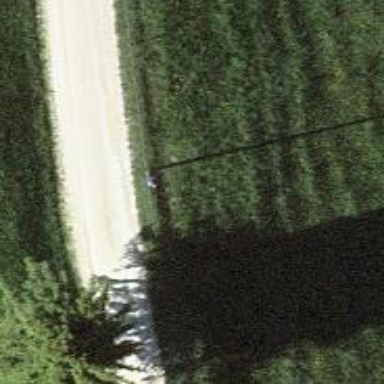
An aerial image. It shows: Power pole.